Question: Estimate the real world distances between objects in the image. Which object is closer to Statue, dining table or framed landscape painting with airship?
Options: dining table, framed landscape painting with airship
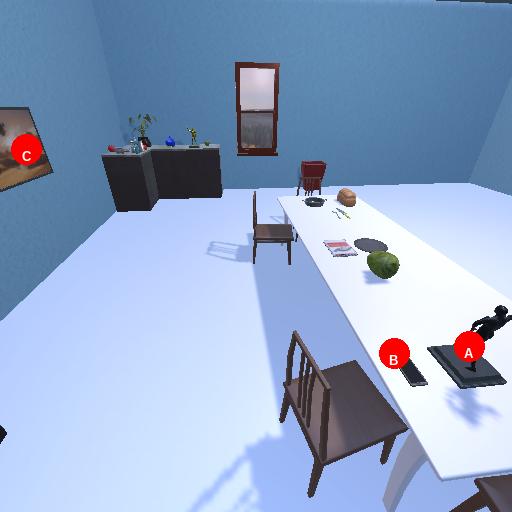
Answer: dining table